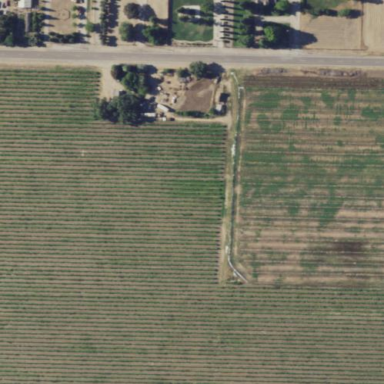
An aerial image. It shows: Vineyard where grapes are grown.